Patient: sex M, age 23
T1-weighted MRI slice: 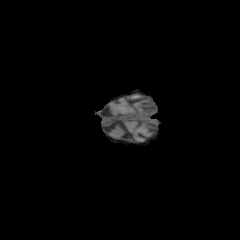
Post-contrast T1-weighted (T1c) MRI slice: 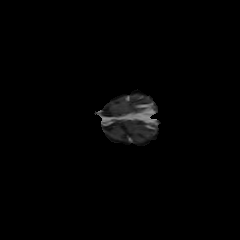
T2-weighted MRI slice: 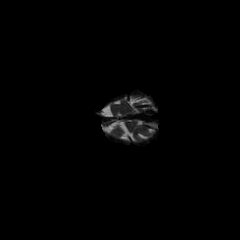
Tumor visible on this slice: no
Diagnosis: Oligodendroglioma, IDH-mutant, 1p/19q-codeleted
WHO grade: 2